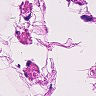
Metastatic tissue present: no